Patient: sex M, age 49
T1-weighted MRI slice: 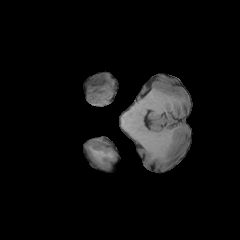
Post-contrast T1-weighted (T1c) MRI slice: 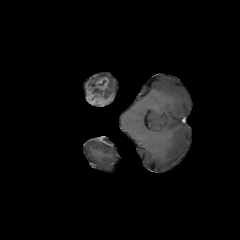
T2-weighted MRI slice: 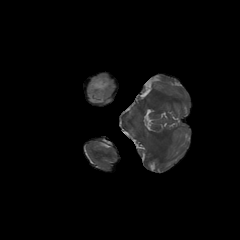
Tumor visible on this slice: yes
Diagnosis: Glioblastoma, IDH-wildtype
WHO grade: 4